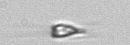
Label: Calciopappus